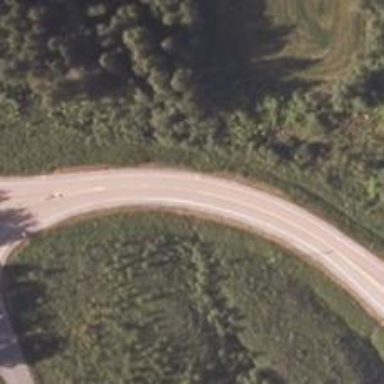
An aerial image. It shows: Asphalt road classified as tertiary trunk link.